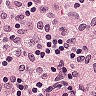
Metastatic tissue present: no